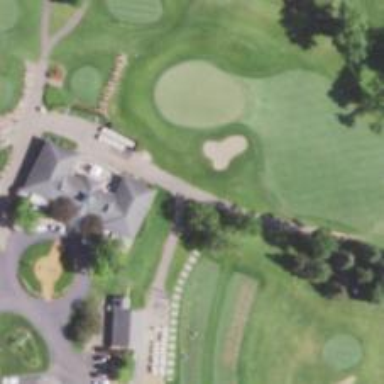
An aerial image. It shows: Pathway for golfing.